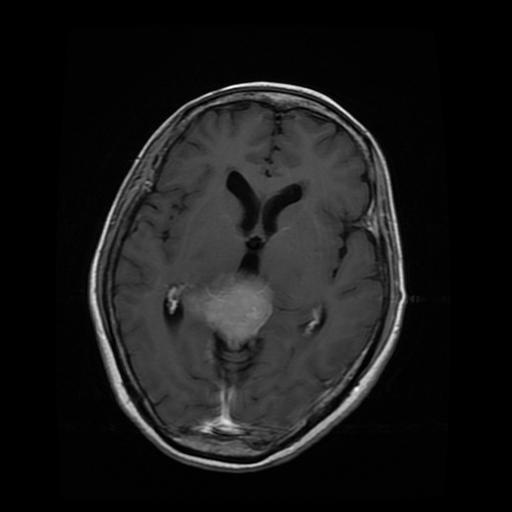
Label: meningioma